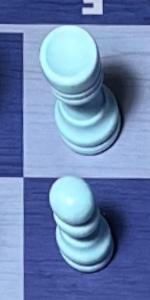
Label: Pawn_White